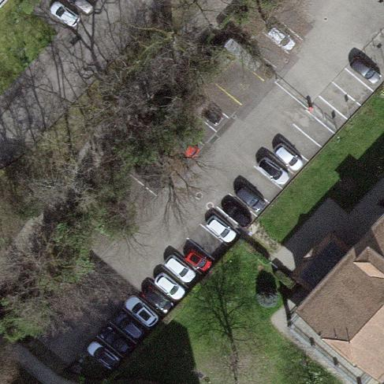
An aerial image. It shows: Parking area with surface.